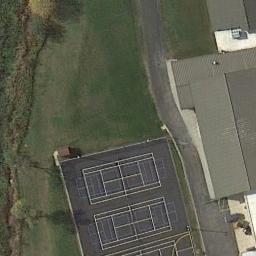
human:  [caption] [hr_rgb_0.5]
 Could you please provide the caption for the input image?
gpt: The tennis court is on the grass next to some buildings .

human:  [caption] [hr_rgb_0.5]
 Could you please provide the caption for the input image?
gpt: There are two tennis courts in the upper left corner, one of which is blocked .

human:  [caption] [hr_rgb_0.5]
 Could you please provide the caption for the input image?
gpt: The tennis courts are surrounded by grass .

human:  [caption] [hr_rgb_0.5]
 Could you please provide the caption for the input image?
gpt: Tennis court on the lawn next to the building .

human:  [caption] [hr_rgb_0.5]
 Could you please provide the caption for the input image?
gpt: The tennis courts are on a green meadow beside a gray building .